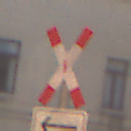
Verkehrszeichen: Andreaskreuz
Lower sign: RichtungsangabeDurchPfeile1
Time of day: MorningAfternoon
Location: Outdoor (Urban)
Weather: Clear
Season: NotSpecified
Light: Natural